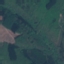
Land use / land cover: Forest